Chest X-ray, PA view. Patient: 47 years old, sex M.
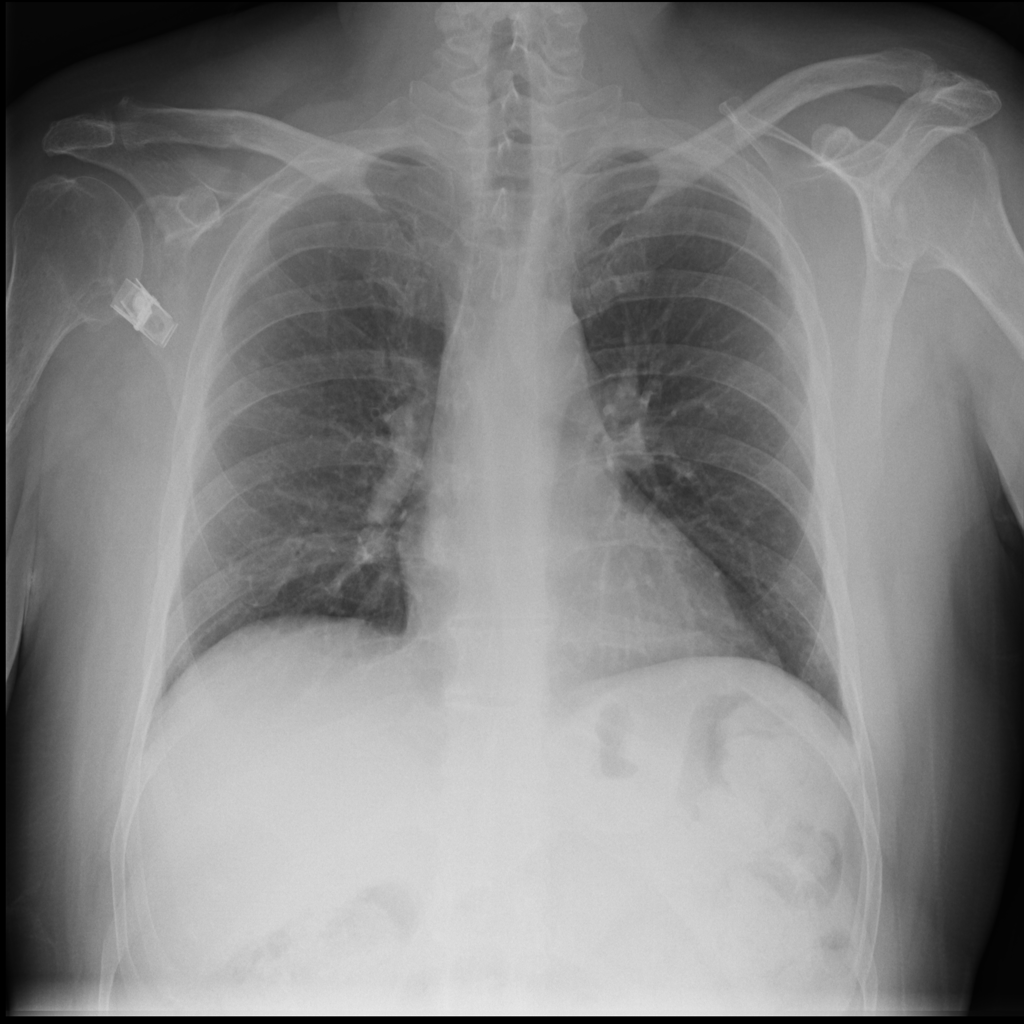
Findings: No Finding